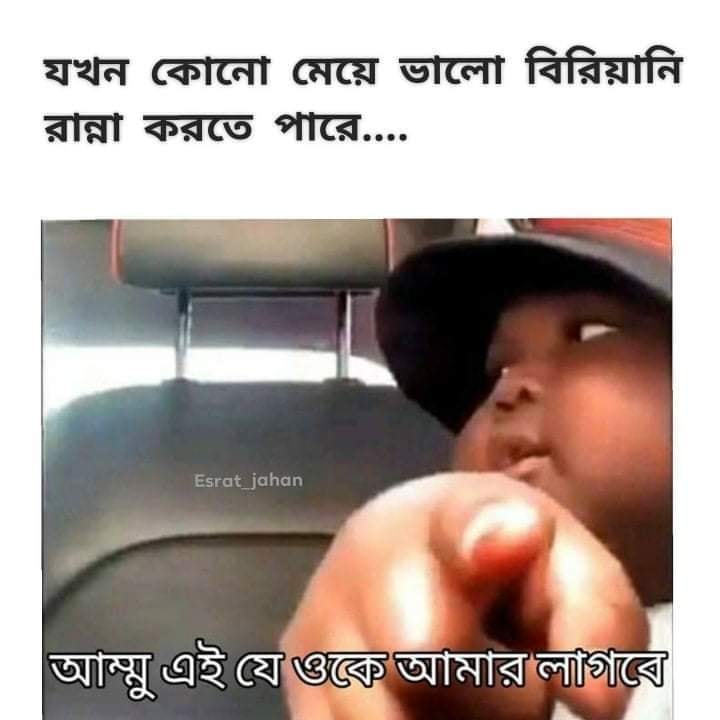
Caption: যখন কোনো মেয়ে ভালো বিরিয়ানি রান্না করতে পারে...  আম্মু এই যে ওকে আমার লাগবে
Label: non-hate